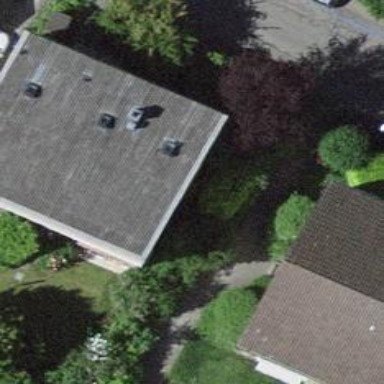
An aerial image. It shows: Semidetached house.